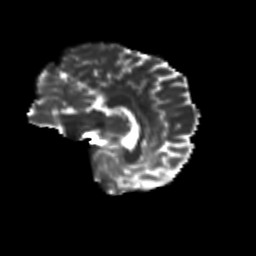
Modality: T2w
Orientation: sagittal
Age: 35
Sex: male
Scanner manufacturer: siemens
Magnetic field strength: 3 T
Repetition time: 8.6 s
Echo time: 0.095 s